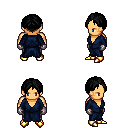
a pixel art fantasy rpg character, male body template, human, tanned skin, blue robe, metal pants, black parted hairstyle, metal gloves, gold boots, four views (front, back, left, right), 2x2 character sprite sheet, small pixel art, hard edges, no anti-aliasing